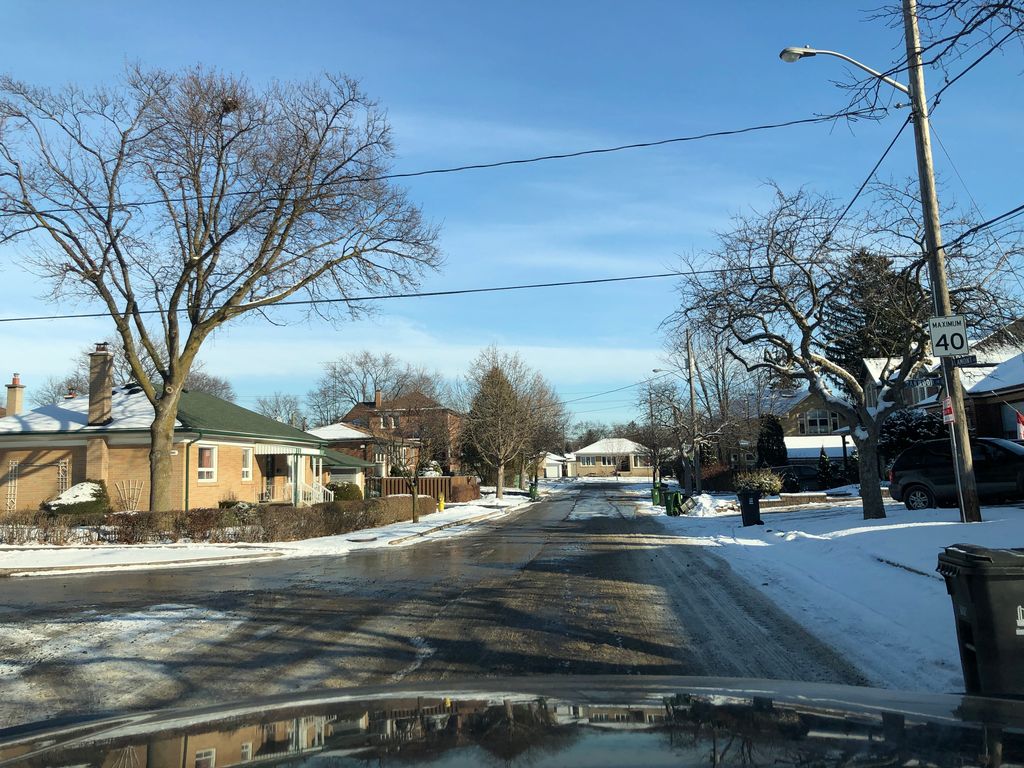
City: toronto